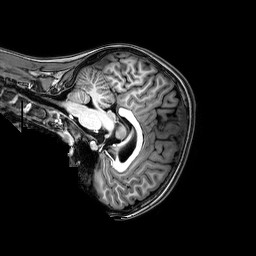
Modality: T1w
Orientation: sagittal
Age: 15
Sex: female
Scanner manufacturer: philips
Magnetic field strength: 3 T
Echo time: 0.0038 s